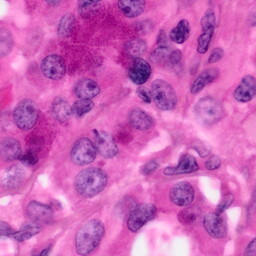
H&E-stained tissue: Pancreatic